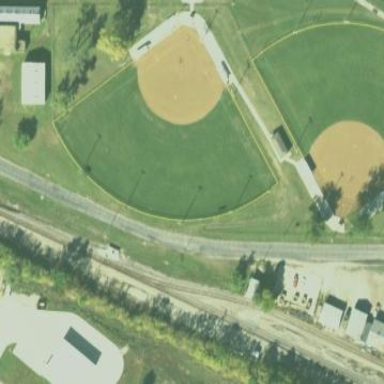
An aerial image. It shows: Baseball pitch for leisure land activities.